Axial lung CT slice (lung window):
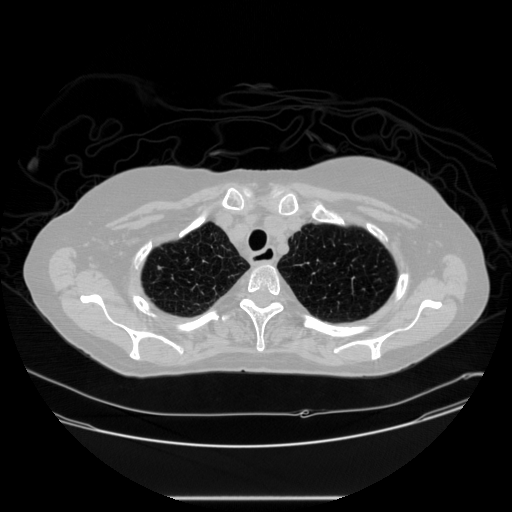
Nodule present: no